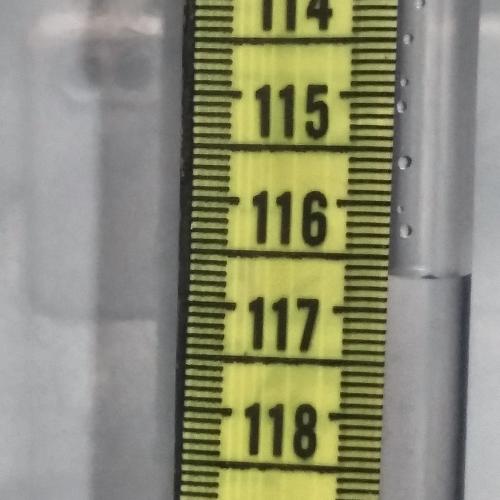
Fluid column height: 116.7 cm